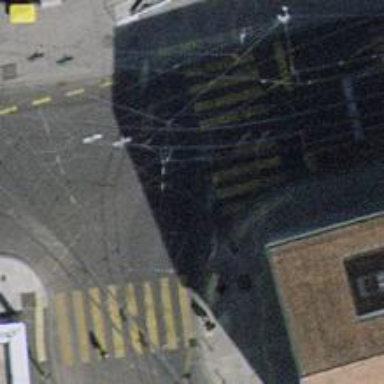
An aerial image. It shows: Residential road with asphalt surface. There is lane for cyclists on the left side and trolley wires are present.